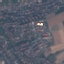
Label: Residential